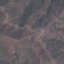
Land use / land cover: HerbaceousVegetation